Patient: sex F, age 33
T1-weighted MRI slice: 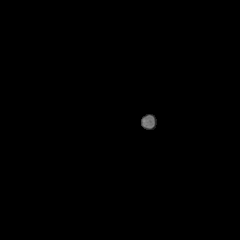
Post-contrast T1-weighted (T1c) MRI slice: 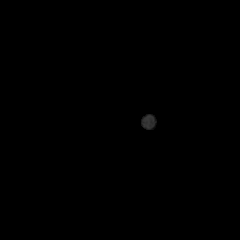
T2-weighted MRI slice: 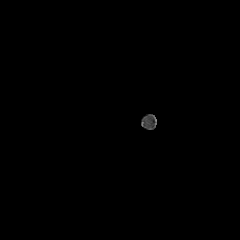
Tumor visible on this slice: no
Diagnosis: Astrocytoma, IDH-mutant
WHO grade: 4